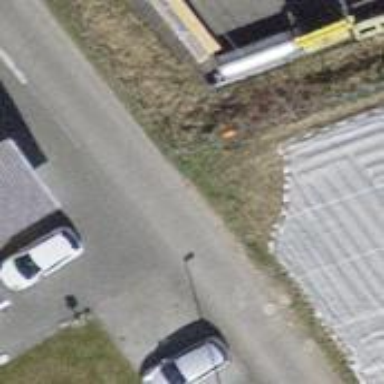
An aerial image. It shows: Pole with roof cover.